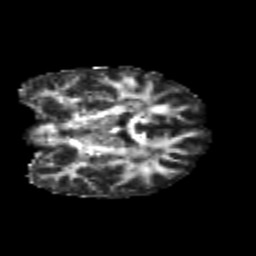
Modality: FA
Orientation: coronal
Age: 26
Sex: female
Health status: healthy
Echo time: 0.074 s